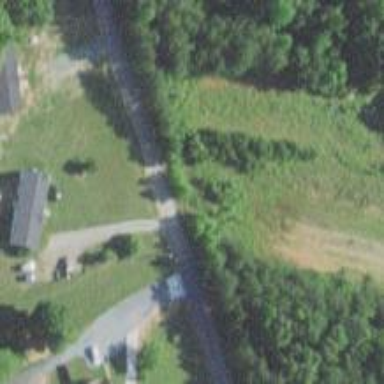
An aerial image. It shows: Driveway.